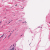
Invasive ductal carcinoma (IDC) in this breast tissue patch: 0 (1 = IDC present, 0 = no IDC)